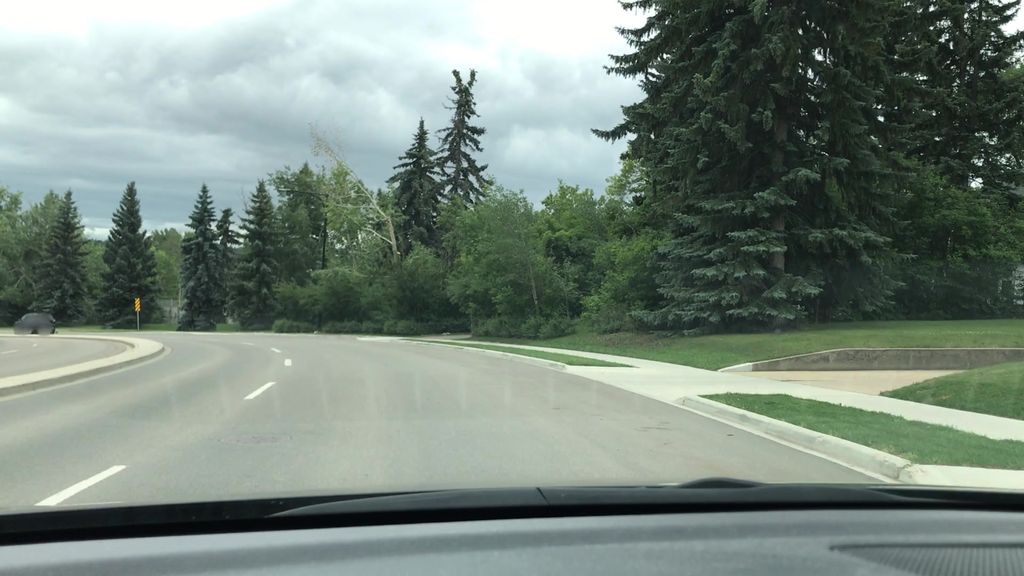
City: edmonton